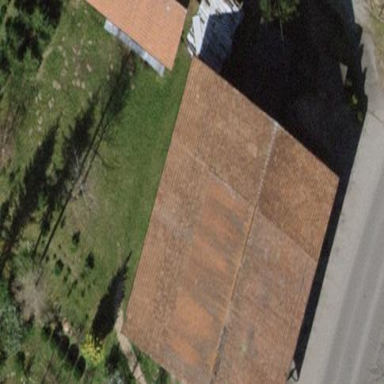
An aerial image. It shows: Building with gabled roof.